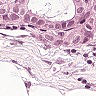
Metastatic tissue present: yes